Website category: university
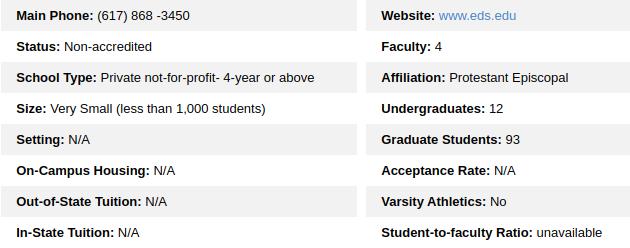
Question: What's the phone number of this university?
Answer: (617) 868 -3450

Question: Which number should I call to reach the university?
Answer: (617) 868 -3450

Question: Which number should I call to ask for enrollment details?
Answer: (617) 868 -3450

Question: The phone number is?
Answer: (617) 868 -3450

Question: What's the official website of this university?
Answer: www.eds.edu

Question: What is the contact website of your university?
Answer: www.eds.edu

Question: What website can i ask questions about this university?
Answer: www.eds.edu

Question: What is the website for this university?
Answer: www.eds.edu

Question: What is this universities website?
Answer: www.eds.edu

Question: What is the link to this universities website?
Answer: www.eds.edu

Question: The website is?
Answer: www.eds.edu

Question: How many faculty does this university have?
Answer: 4

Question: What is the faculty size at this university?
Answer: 4

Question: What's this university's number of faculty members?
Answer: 4

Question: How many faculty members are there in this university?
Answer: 4

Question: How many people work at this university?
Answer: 4

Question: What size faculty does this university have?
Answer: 4

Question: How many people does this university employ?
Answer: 4

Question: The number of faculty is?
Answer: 4

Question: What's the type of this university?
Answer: Private not-for-profit- 4-year or above

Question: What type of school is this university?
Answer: Private not-for-profit- 4-year or above

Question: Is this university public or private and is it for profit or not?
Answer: Private not-for-profit- 4-year or above

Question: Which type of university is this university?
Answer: Private not-for-profit- 4-year or above

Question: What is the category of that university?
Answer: Private not-for-profit- 4-year or above

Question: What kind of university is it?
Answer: Private not-for-profit- 4-year or above

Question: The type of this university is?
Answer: Private not-for-profit- 4-year or above

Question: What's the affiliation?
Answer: Protestant Episcopal

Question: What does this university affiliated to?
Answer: Protestant Episcopal

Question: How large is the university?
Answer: Very Small (less than 1,000 students)

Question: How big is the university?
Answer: Very Small (less than 1,000 students)

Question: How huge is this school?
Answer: Very Small (less than 1,000 students)

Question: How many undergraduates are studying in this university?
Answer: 12

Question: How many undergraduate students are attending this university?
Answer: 12

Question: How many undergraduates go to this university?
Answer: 12

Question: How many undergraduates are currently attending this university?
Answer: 12

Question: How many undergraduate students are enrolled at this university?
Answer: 12

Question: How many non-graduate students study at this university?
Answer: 12

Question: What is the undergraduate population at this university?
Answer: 12

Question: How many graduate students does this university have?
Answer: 93

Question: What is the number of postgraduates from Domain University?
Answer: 93

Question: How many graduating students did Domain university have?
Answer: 93

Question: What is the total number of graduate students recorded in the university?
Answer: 93

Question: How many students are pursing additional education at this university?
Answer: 93

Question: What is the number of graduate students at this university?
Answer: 93

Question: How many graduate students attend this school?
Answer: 93

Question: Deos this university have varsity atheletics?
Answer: No

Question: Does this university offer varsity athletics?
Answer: No

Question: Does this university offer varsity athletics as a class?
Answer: No

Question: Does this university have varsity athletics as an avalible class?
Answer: No

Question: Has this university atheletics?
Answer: No

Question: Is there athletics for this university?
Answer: No

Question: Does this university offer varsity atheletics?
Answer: No

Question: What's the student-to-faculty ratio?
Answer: unavailable

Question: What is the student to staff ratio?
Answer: unavailable

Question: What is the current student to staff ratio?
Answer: unavailable

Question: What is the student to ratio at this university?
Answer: unavailable

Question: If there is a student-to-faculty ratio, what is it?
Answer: unavailable

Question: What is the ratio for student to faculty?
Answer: unavailable

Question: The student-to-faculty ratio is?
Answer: unavailable